Interaction volume radius: 10 \u00c5
Interaction volume height: 25 \u00c5
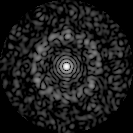
Disorder parameter: 0.7972